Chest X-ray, AP view. Patient: 36 years old, sex F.
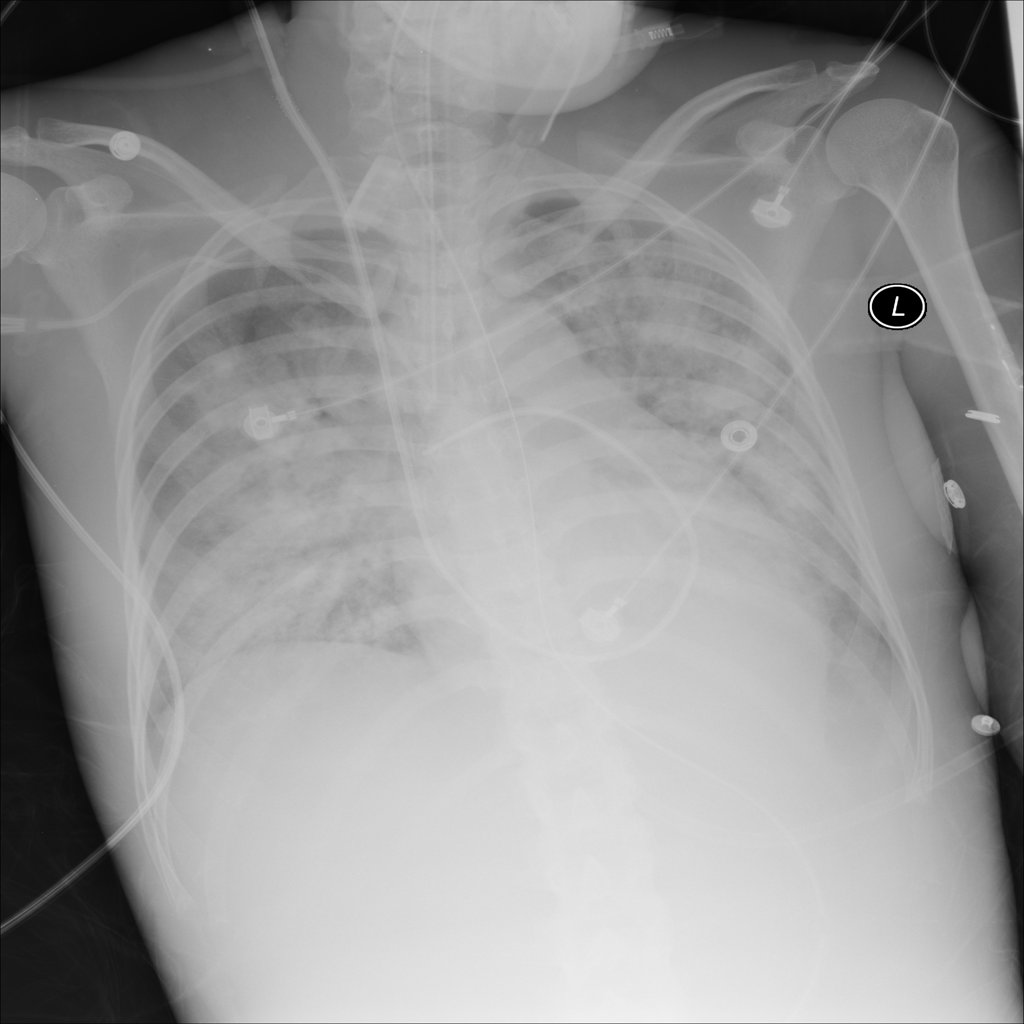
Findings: Infiltration